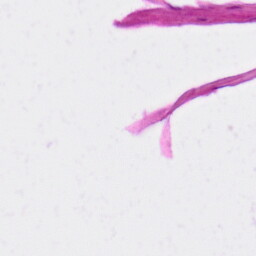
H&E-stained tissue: Skin